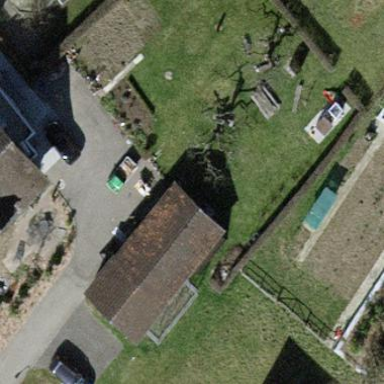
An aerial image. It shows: Garages with gabled roofs.